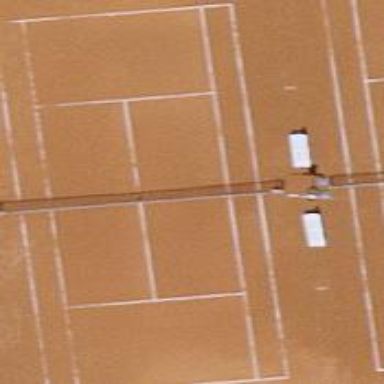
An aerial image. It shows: Tennis court on pitch designated for leisure land.